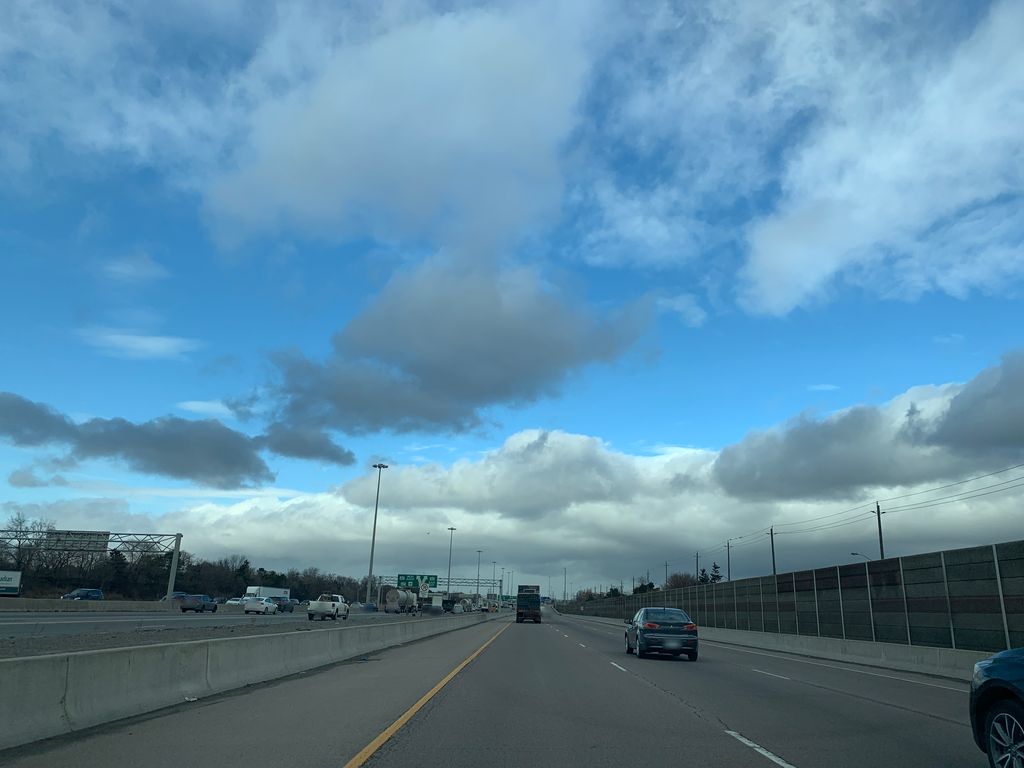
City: toronto